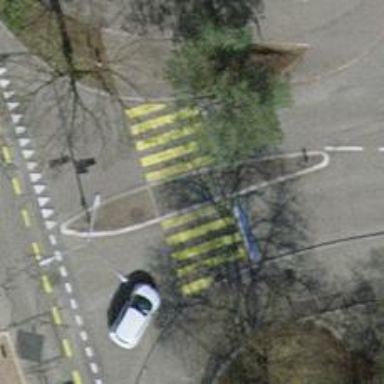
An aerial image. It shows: Zebra crossing with crossing island.